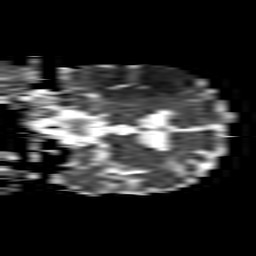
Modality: ADC
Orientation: coronal
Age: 52
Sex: female
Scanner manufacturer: philips
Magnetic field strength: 1.5 T
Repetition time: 3.395 s
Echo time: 0.06922 s